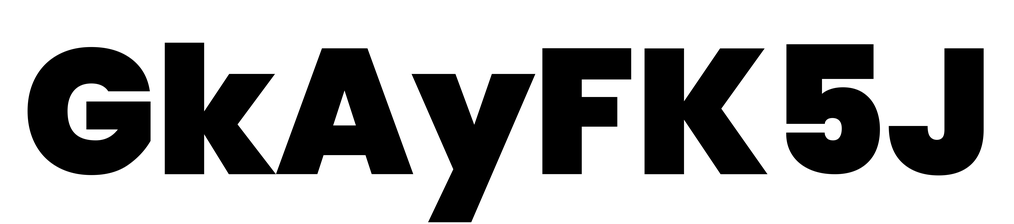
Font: Poppins-Black